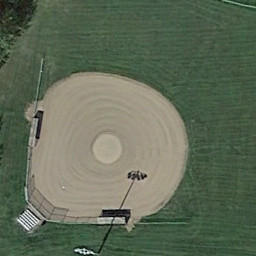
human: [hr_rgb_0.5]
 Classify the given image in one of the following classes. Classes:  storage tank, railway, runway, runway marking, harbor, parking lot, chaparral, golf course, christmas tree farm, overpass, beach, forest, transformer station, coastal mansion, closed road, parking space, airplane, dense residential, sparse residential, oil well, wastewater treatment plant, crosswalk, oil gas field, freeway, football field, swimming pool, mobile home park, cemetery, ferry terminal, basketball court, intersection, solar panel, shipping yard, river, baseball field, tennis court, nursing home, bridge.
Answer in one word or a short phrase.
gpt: baseball field